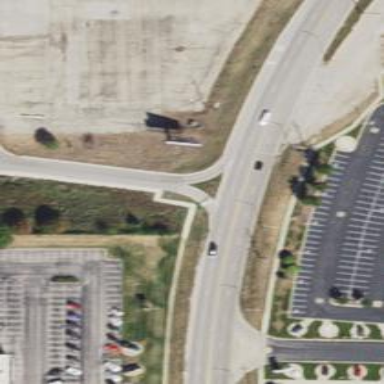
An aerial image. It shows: Primary highway with asphalt surface and separate sidewalk.